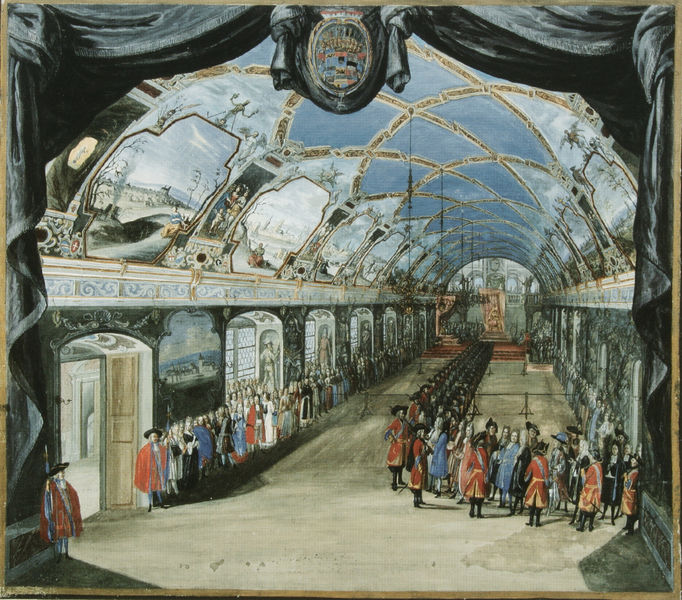
Titel: Der Riesensaal des Dresdener Schlosses bei der Verleihung des Hosenbandordens an Kurfürst Johann Georg IV. 1693.
Künstler: Johann Mock
Standort: Dresden
Institution: Staatliche Kunstsammlungen, Kupferstich-Kabinett
Schlagwörter: blau, gemälde, himmel, schatten, frauen, menschen, braun, fenster, frankreich, grau, hut, hüte, lampen, licht, männer, raum, schwarz, säulen, tür, weiss, ölbild, rot, schloss, tuch, ball, malerei, menge, mützen, barock, geschichte, knoten, rahmen, innenraum, spiegel, vorhang, wache, öl, kirche, boden, gold, interieur, adel, decke, personen, bühne, publikum, bilder, türen, zuschauer, zug, türe, saal, rundbogen, arch, arches, blue, celebration, church, court, crowd, curtain, curtains, fight, hall, king, könig, lanze, men, military, palace, people, red, soldaten, soldier, soldiers, stairs, steps, thron, throne, white, window, women, black, carpet, dresses, france, funeral, interior, old, painting, salon, vorhänge, wall, windows, woman, ornamente, wandmalerei, mirror, pattern, picture, pictures, kronleuchter, stuck, brown, perspective, galerie, halle, gang, fensterladen, gewölbe, durchblick, medaillon, bayern, münchen, militär, schwert, schwerter, säbel, uniform, uniformen, bürger, menschenschlange, mäntel, reihe, schlange, volk, degen, trohn, zeremonie, marsch, zwickel, altar, arkaden, ausstellung, fries, portal, tore, wappen, wandbilder, skulpturen, residenz, gewehr, heaven, man, sky, fresken, empfang, building, house, sea, roof, audienz, garde, prozession, drapes, noble, fresko, museum, light, parade, entrance, gewehre, emblem, glasdach, castle, color, shadow, army, coats, hats, line, spalier, walking, french, wachen, cross, glass, paintings, absperrung, wintergarten, british, offiziere, door, portraits, uniforms, small, victorian, person, tonne, human, lights, party, procession, royal, music, nischen, deckenmalerei, tonnengewölbe, versaille, doors, markthalle, regent, ceiling, gate, lol, prison, entry, art, statues, gallery, england, english, aufgereiht, medieval, coat of arms, crest, seal, lines, war, top, shield, crucifix, long, milität, aufmarsch, fresco, space, thronsaal, landschaftsbilder, guard, museeum, humans, landschaftsgemälde, row, doorway, round, standing, tunnelwölbung, mural, murals, decorative ceiling, guards, hallway, illusion, insignia, painted ceiling, priests, procssion, queue, redcoats, royalty, soilders, station, train station, tricorns, vault, chruch, ceremony, point, weapon, queen, croud, wtf, framed, inside, watteau, costumes, 18. jahrhundert, chamber, weapons, westminster, parliament, paradeuniformen, bahnhof menschen, schlange#blau, leute, persepctive, armee, marschieren, soldaten empfang parade, lang, wapon, entracne, paintigs, rd, decrative, period, wedding, march, revolt, exit, fest, marche, frescoes, trompe l'oeuil, honour, congregation, chandeliers, mutiny, nobles, visit, lacroix, napolian, \, dach gewölbt, prom, bilding, file, paintimg, visitoes, visitor, birmingham, formal procedings